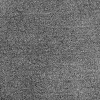
Atmospheric dust classification: dusty